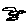
Label: bird